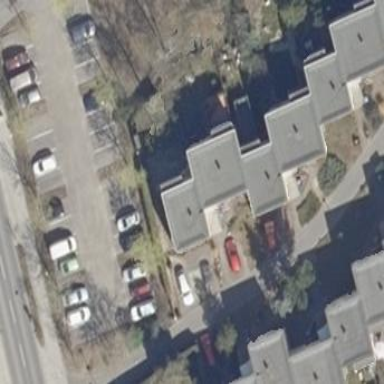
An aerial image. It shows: Terrace building with flat roof.